Question: I'm working on getting Museo Slab 500 font to display similar across all browsers.
The only browser where I can not get the font to work properly is Firefox. In fact, the font looks horrible. Especially notice the "w".
Example:
What I did: Downloaded font from: myfonts.com and
generated webfont at: fontsquirrel.com
OS: Widows 8
Firefox version: 21.0
CSS:
'''
@font-face {
font-family: 'museo_slab500';
src: url('../font/exljbris_-_museoslab-500-webfont.eot');
src:url('../font/exljbris_-_museoslab-500-webfont.eot?#iefix') format('embedded-opentype'),
url('../font/exljbris_-_museoslab-500-webfont.svg#museo_slab500') format('svg'),
url('../font/exljbris_-_museoslab-500-webfont.woff') format('woff'),
url('../font/exljbris_-_museoslab-500-webfont.ttf') format('truetype');
font-weight: normal;
font-style: normal;
}
@media screen and (-webkit-min-device-pixel-ratio:0) {
@font-face {
font-family: 'museo_slab500';
src: url('../font/exljbris_-_museoslab-500-webfont.svg#museo_slab500') format('svg');
font-weight: normal;
font-style: normal;
}
}
'''
What can I do? Am I doing something wrong?
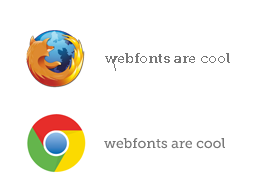
Answer: See <URL>
And try differents value of text-rendering. Maybe nothing will change, but sometimes it helps.
Have you tried on another computer ? Because the text rendering can change between differents computers and/or OS.